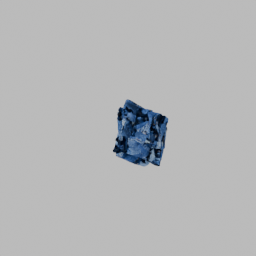
Label: people